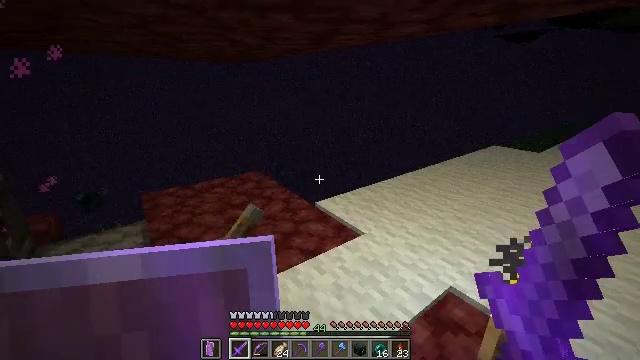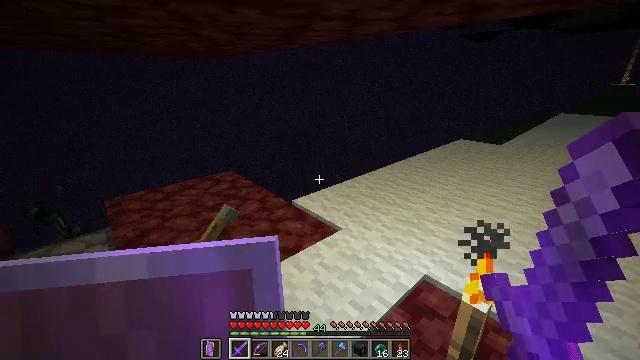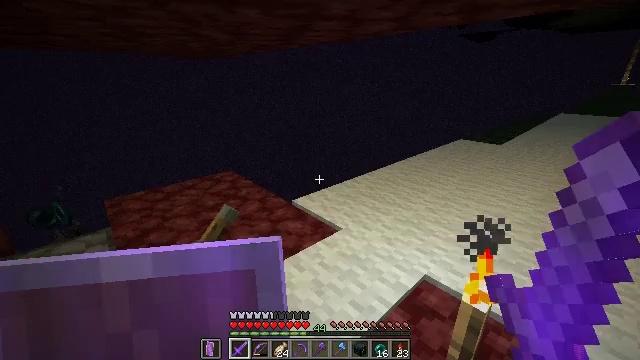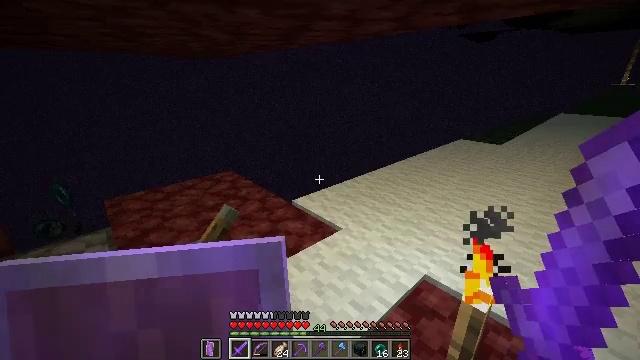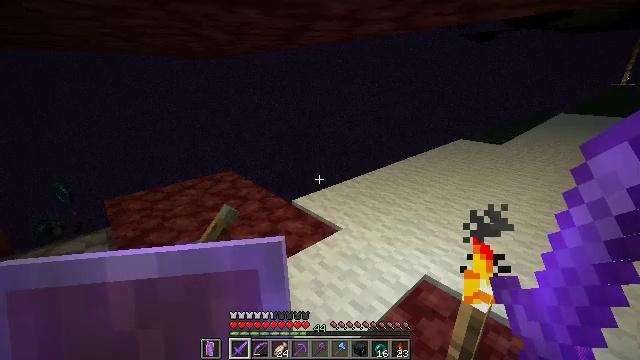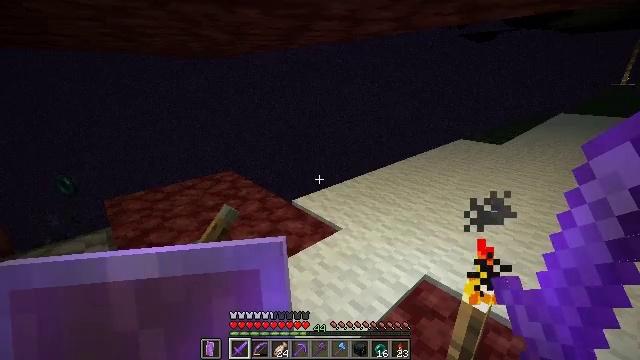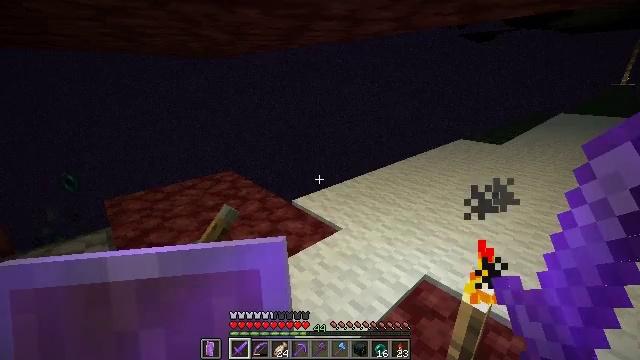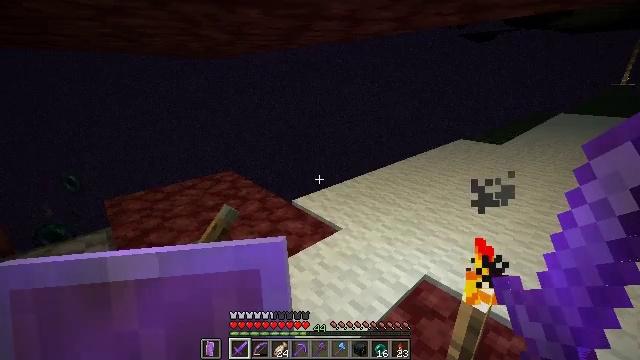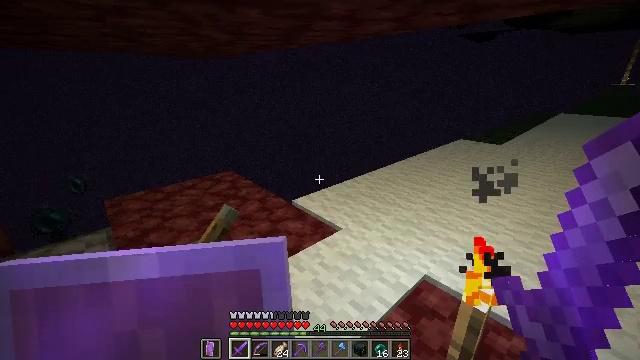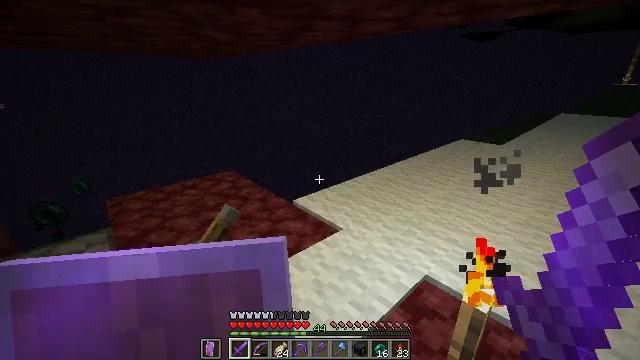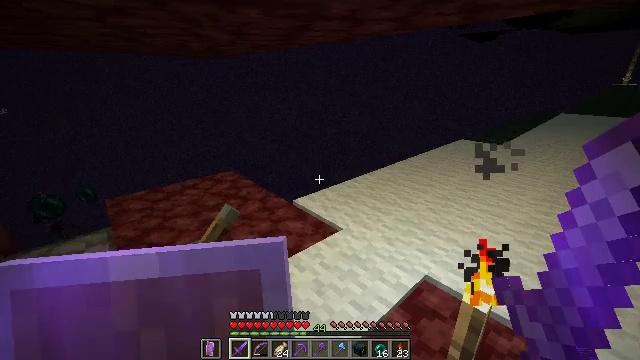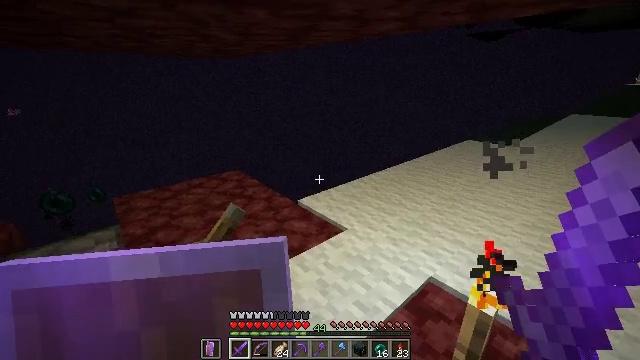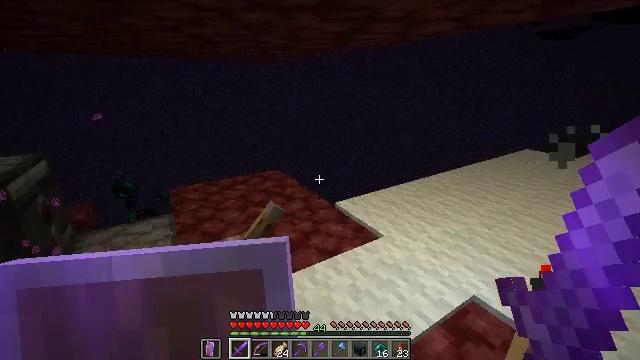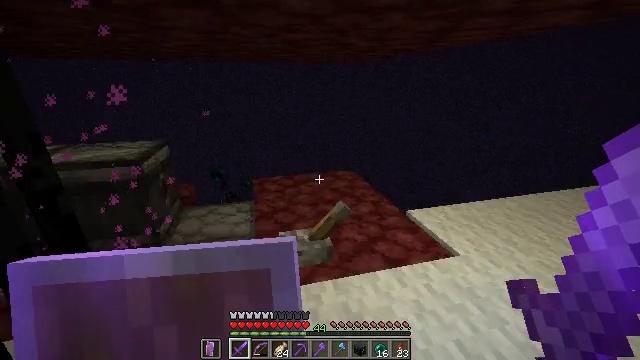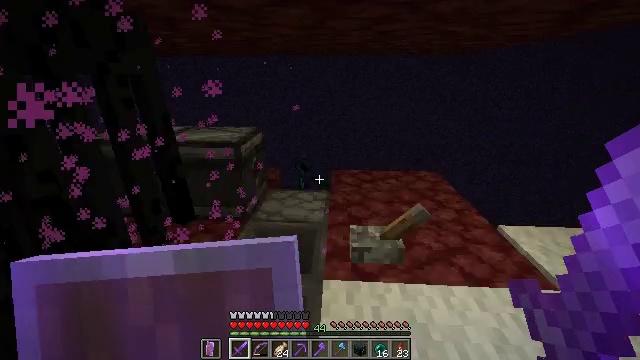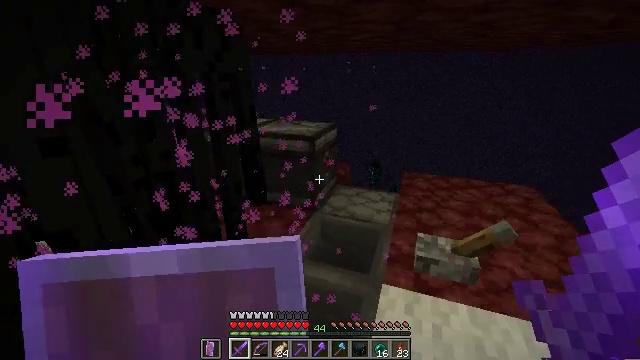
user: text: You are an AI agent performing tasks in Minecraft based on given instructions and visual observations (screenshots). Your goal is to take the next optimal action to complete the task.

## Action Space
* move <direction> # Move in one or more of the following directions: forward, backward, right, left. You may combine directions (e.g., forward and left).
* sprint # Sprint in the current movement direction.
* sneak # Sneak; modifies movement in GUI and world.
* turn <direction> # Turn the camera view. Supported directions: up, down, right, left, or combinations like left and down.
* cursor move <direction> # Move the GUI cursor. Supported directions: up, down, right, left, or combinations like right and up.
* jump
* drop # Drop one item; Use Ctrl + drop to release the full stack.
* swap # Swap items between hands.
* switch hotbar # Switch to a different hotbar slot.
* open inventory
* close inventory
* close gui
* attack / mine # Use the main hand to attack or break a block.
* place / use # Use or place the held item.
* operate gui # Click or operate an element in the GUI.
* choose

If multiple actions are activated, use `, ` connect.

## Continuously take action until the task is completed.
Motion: motion action
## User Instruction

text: Hunt the enderman.
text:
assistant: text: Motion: turn right
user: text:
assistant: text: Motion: no_op
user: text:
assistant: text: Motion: no_op
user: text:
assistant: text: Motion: no_op
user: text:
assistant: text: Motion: no_op
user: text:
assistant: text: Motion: no_op
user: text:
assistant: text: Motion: no_op
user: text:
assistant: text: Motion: no_op
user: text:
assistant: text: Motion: no_op
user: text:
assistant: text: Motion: no_op
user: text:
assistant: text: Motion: turn left
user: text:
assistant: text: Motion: turn left
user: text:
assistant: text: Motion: turn left
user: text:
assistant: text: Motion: turn left and down
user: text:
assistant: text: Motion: turn left
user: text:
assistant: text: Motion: turn left
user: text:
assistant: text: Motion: no_op
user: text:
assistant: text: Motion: no_op
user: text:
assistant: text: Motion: no_op
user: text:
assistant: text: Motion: no_op
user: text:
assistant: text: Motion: no_op
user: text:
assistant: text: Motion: turn left and up
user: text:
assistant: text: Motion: turn left and up
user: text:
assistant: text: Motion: turn left
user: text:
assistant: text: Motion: turn left
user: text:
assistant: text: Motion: turn left and up
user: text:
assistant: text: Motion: turn left and up
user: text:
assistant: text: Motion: turn left and up
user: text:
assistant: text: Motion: turn left
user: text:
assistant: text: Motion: no_op